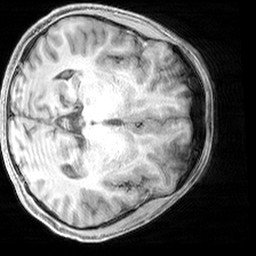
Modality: T1w
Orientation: axial
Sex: male
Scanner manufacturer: siemens
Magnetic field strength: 3 T
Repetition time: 2.3 s
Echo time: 0.00226 s